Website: bh-photo
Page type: store-pickup
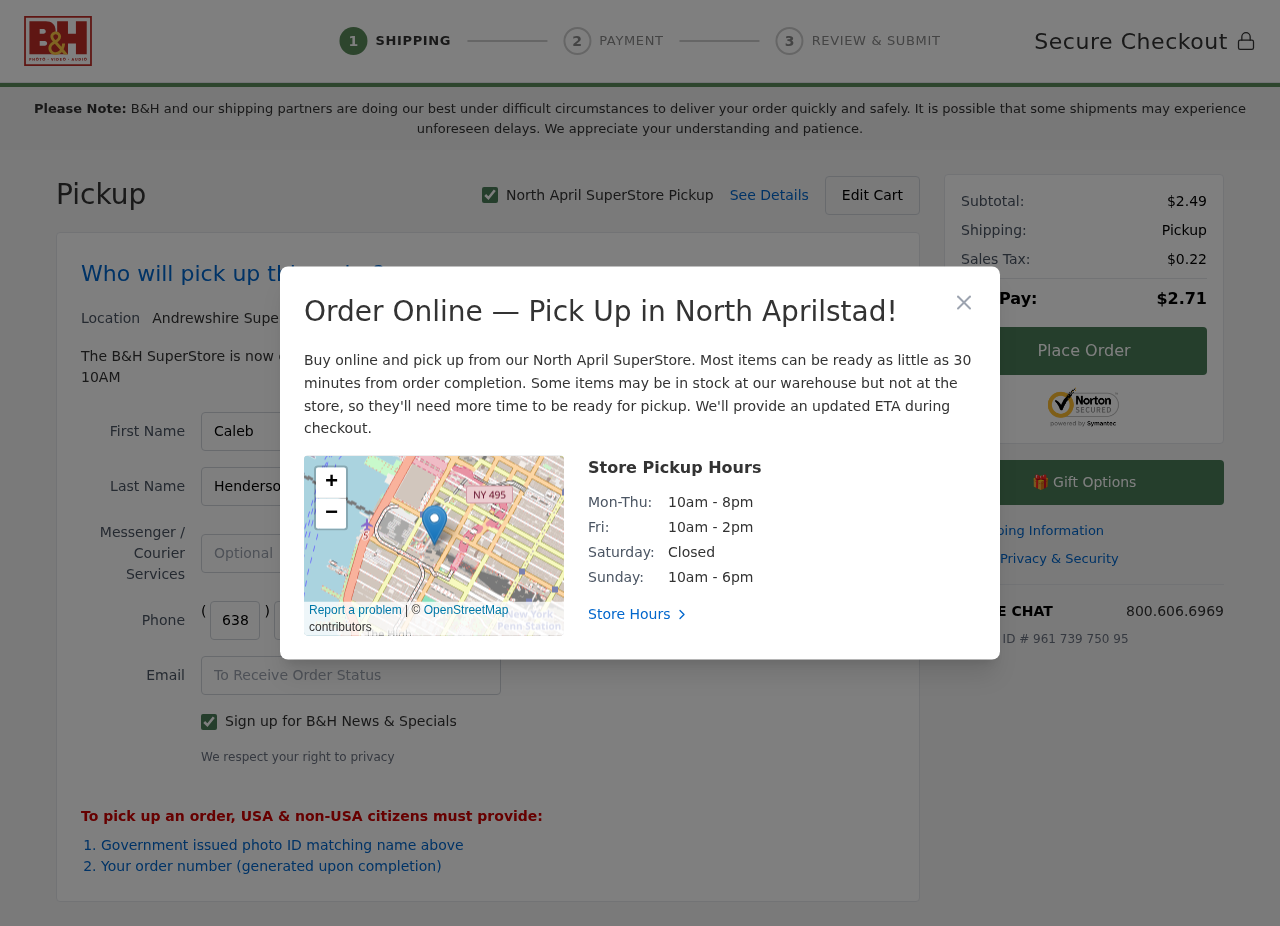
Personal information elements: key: PII_CITY
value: North April
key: PII_CITY2
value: Andrewshire
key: PII_CITY3
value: North Aprilstad
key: PII_EMAIL
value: chenderson@yahoo.com
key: PII_FIRSTNAME
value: Caleb
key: PII_LASTNAME
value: Henderson
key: PII_PHONE_AREA
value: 638
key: PII_PHONE_PREFIX
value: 349
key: PII_PHONE_SUFFIX
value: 4246
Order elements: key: ORDER_SUBTOTAL
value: $2.49
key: ORDER_TAX
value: $0.22
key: ORDER_TOTAL
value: $2.71
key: ORDER_ID
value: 961 739 750 95